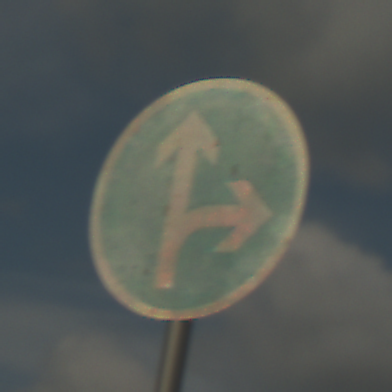
Verkehrszeichen: VorgeschriebeneFahrtrichtungGeradeausOderRechts
Umgebung: Outdoor, RoadRail
Tageszeit: Midday
Wetter: PartlyCloudy
Licht: Natural
Jahreszeit: NotSpecified
Kontrast: HighContrast